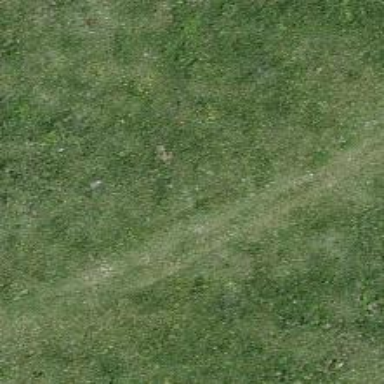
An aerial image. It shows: Path covered with grass.